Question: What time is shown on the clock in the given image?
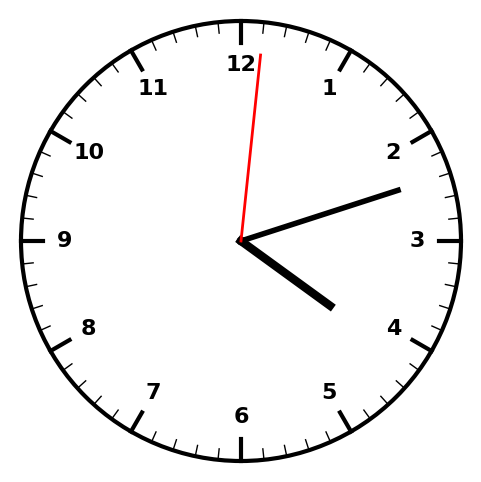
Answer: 04:12:01